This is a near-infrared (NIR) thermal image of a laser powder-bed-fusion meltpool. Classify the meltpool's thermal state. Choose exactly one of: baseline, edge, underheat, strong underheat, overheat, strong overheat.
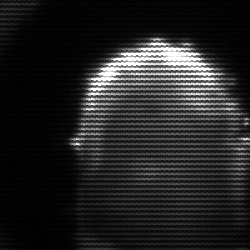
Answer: baseline